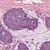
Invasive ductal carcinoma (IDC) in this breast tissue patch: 1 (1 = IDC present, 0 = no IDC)